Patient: sex F, age 39
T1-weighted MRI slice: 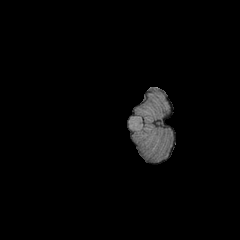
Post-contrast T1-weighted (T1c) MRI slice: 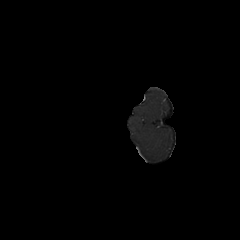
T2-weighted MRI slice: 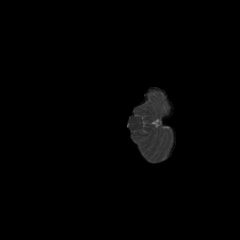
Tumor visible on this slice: no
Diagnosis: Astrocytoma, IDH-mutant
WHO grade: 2